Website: apple
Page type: billing-address
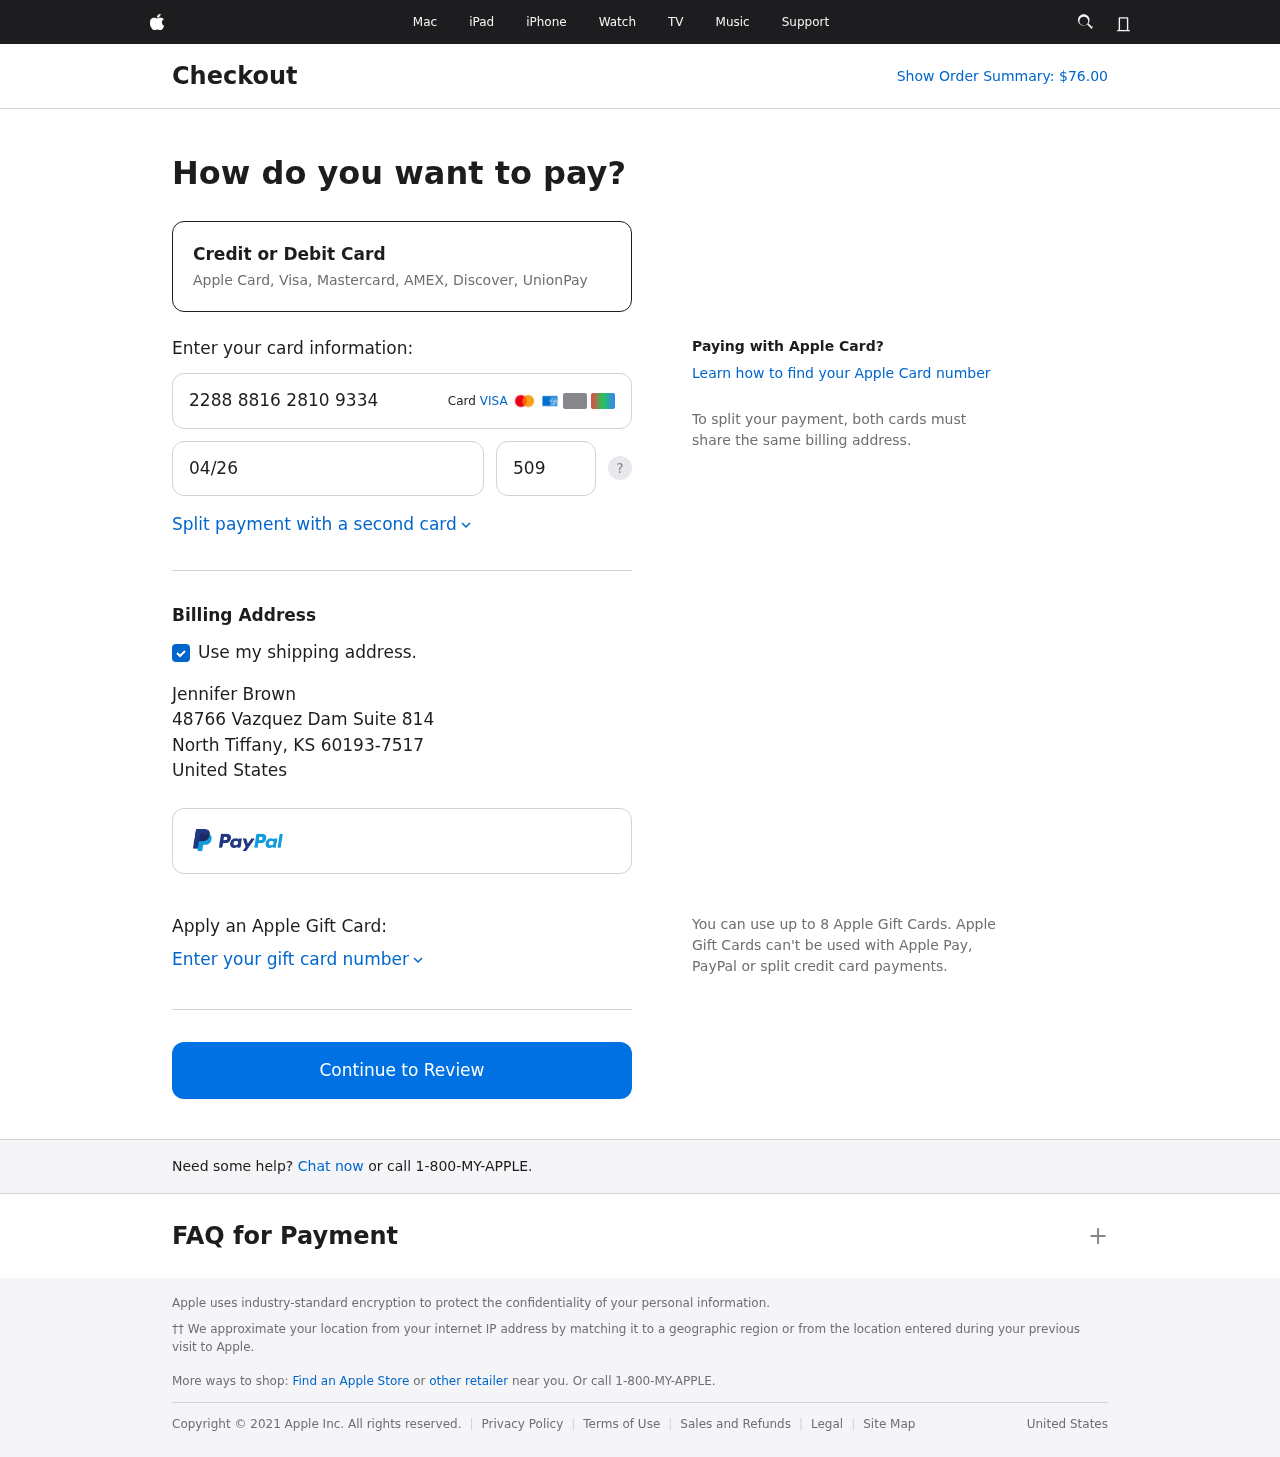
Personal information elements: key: PII_CARD_CVV
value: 509
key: PII_CARD_EXPIRY
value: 04/26
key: PII_CARD_NUMBER
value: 2288 8816 2810 9334
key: PII_CITY
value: North Tiffany
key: PII_COUNTRY
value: United States
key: PII_FULLNAME
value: Jennifer Brown
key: PII_POSTCODE_FULL
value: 60193-7517
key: PII_STATE_ABBR
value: KS
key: PII_STREET
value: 48766 Vazquez Dam Suite 814
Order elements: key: ORDER_TOTAL
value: Show Order Summary: $76.00